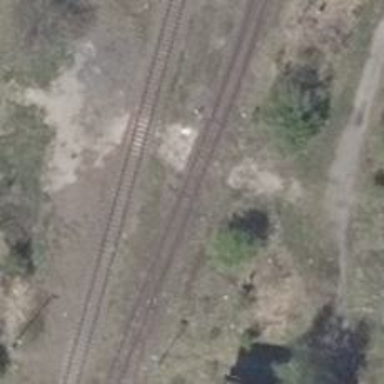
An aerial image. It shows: Railway yard used for servicing trains.